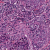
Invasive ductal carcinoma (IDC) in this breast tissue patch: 1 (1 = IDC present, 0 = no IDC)